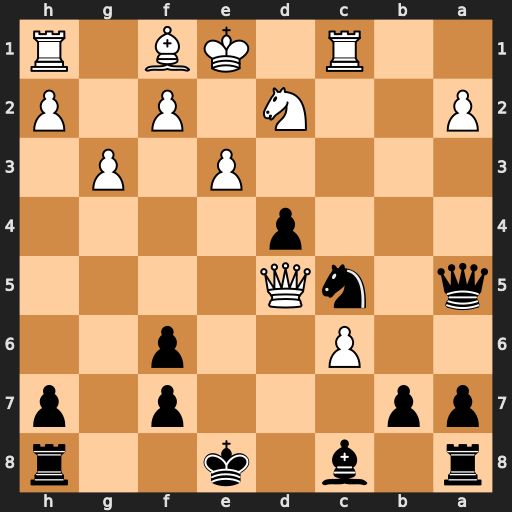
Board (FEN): r1b1k2r/pp3p1p/2P2p2/q1nQ4/3p4/4P1P1/P2N1P1P/2R1KB1R
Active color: b
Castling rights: Kkq
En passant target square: -
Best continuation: Nd3+ Bxd3 Qxd5